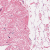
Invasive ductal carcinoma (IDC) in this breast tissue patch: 0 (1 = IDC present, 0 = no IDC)